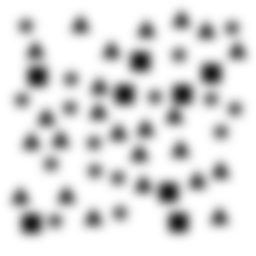
Squares: 8
Triangles: 24
Stars: 16
Total shapes: 48